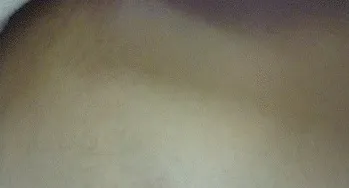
Hives developed on mid-back and right forearm 20 minutes following ingestion of full dose of amoxicillin.
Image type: medical_photograph (skin_photograph)